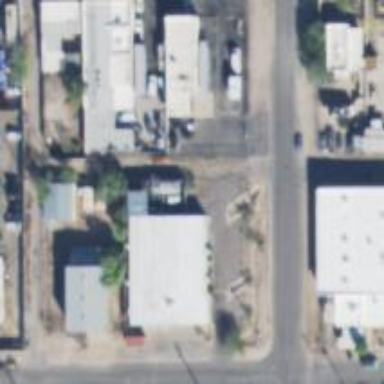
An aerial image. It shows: Alley classified as service road.